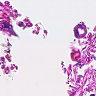
Metastatic tissue present: no